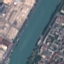
Label: River